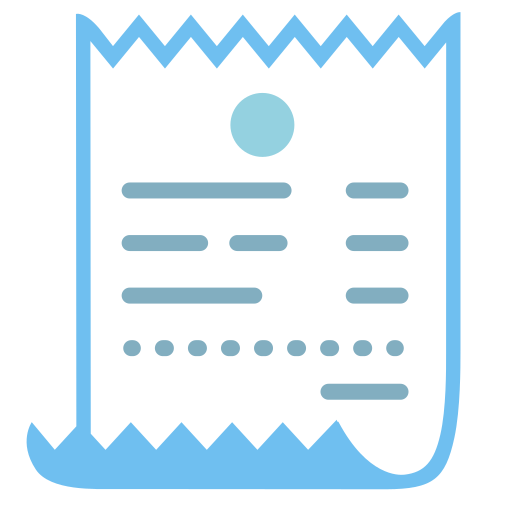
Emoji: 🧾